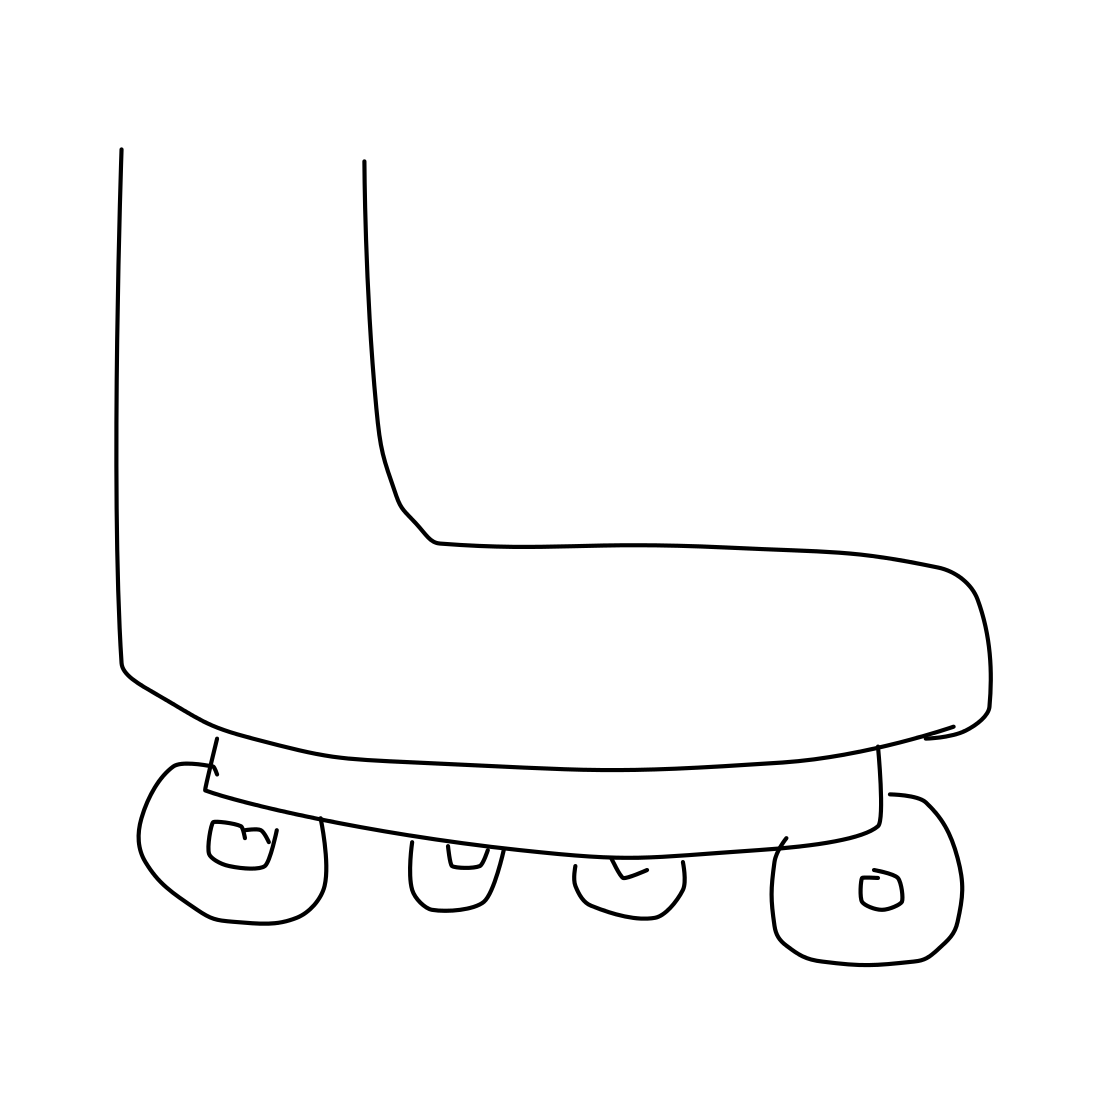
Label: rollerblades